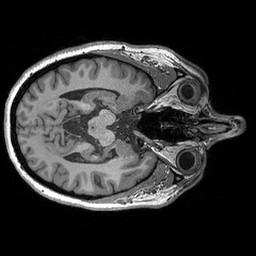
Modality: T1w
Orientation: axial
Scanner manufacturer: siemens
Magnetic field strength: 3 T
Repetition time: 2.3 s
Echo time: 0.00298 s